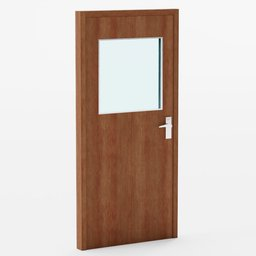
Label: architecture